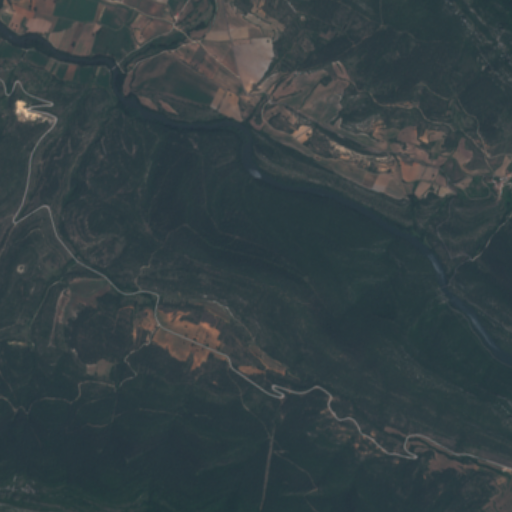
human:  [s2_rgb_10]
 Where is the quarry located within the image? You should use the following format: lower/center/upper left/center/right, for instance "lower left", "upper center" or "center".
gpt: The quarry is located in the upper left of the image.
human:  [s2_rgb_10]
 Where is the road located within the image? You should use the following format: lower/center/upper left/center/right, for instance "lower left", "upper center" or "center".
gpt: There is no road in the image.